Interaction volume radius: 5 \u00c5
Interaction volume height: 10 \u00c5
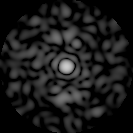
Disorder parameter: 0.7453